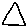
Label: triangle